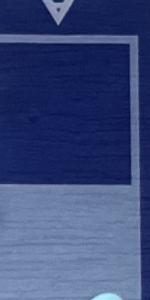
Label: Empty